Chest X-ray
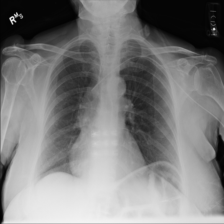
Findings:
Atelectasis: negative
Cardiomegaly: negative
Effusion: negative
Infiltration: negative
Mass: negative
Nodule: negative
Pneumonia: negative
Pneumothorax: negative
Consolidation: negative
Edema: negative
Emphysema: negative
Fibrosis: negative
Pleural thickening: negative
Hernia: negative